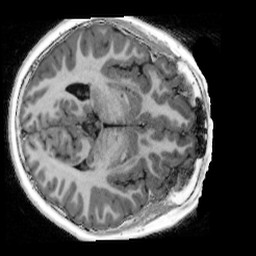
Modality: UNIT1_denoised
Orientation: axial
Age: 9
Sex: male
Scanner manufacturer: siemens
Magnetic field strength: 3 T
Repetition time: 4 s
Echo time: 0.00303 s